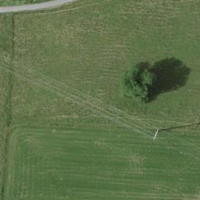
EUNIS habitat code: 24
Species observed at this site:
Ranunculus acris